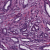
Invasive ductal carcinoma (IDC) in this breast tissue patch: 1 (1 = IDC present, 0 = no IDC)